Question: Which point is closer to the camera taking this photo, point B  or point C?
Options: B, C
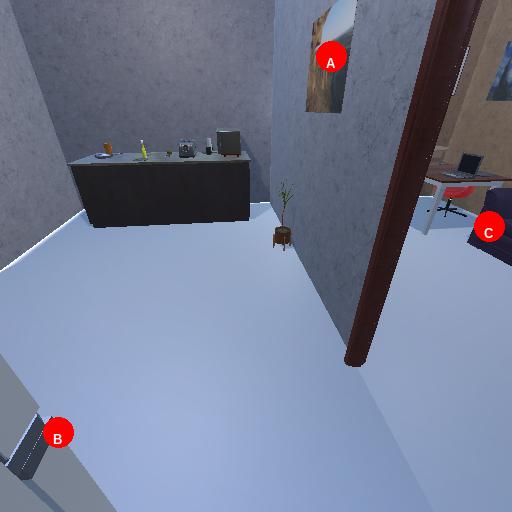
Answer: B